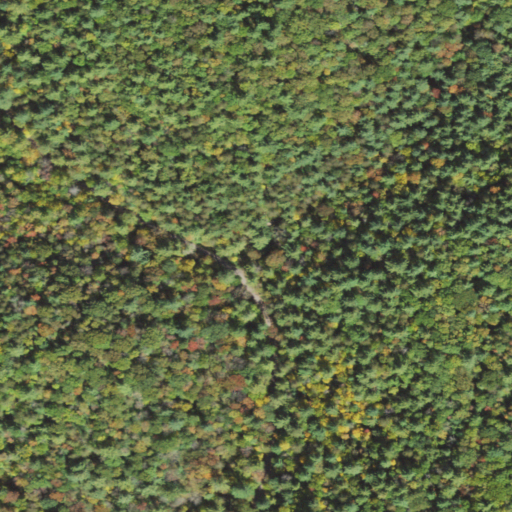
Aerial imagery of valley in Pennsylvania named Brace Hollow containing mixed forest, open development, deciduous forest, and evergreen forest